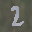
Label: 2